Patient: sex M, age 69
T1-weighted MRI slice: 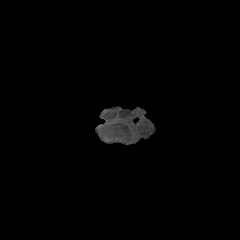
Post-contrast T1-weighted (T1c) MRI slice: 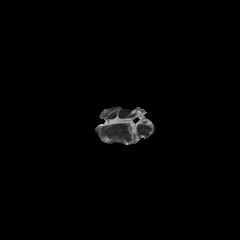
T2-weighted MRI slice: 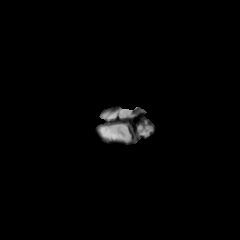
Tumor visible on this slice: no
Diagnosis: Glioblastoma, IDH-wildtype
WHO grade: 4